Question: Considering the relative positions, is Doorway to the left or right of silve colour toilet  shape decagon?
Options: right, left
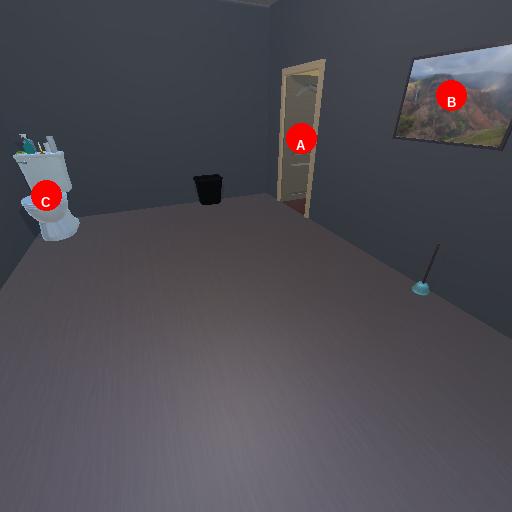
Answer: right